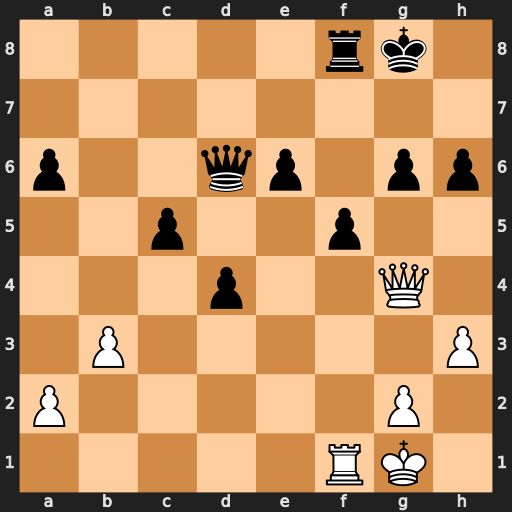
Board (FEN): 5rk1/8/p2qp1pp/2p2p2/3p2Q1/1P5P/P5P1/5RK1
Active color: w
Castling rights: -
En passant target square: -
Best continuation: Qxg6+ Kh8 Qxh6+ Kg8 Qg6+